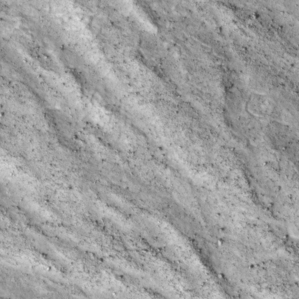
Label: non_frost